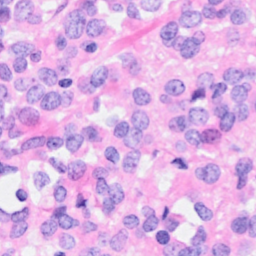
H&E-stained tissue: Breast